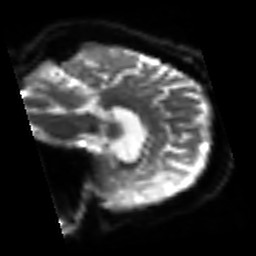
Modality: sbref
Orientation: sagittal
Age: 76
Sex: female
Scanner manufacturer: siemens
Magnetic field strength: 3 T
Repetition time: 3.2 s
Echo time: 0.081 s